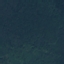
Land use / land cover: Forest